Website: macys
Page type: billing-address
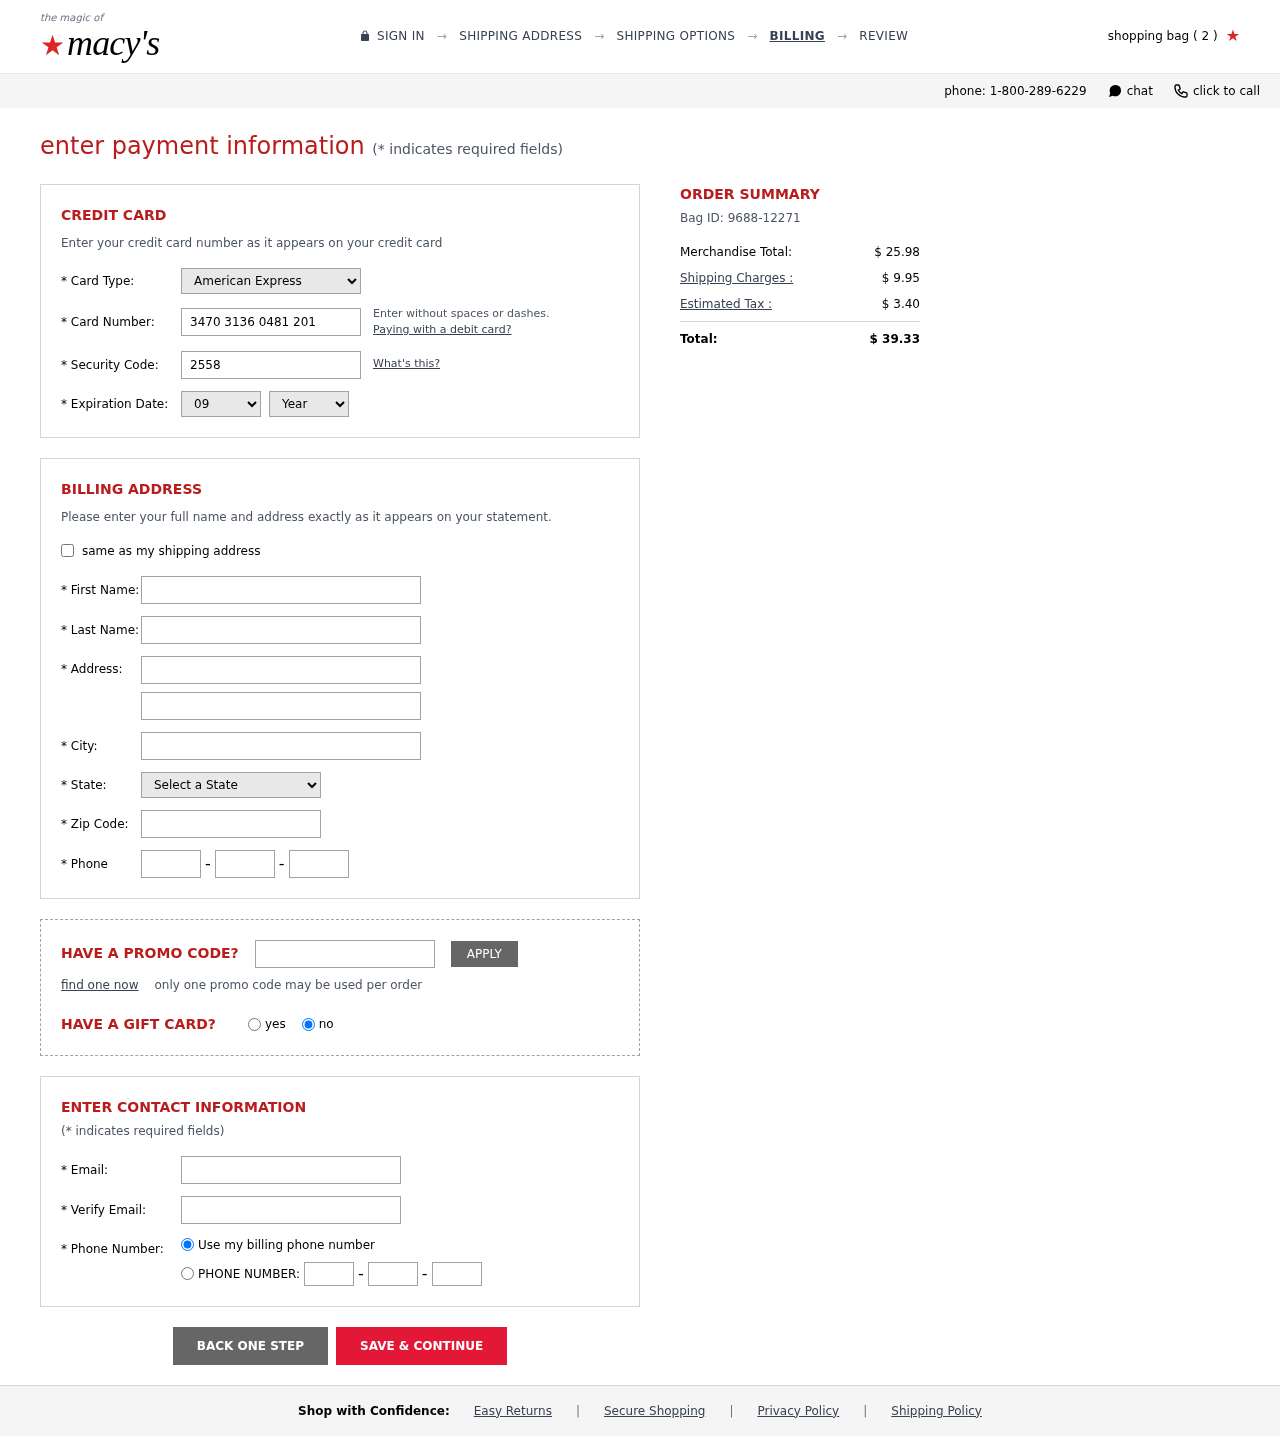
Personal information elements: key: PII_CARD_CVV
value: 2558
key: PII_CARD_EXPIRY_MONTH
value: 09
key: PII_CARD_EXPIRY_YEAR
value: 29
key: PII_CARD_NUMBER
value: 3470 3136 0481 201
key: PII_CARD_TYPE
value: American Express
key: PII_CITY
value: New Melissaland
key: PII_EMAIL
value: pamela.guerra@yahoo.com
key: PII_FIRSTNAME
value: Pamela
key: PII_LASTNAME
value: Guerra
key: PII_PHONE_AREA
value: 822
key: PII_PHONE_PREFIX
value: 461
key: PII_PHONE_SUFFIX
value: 5258
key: PII_POSTCODE
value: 41345
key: PII_STATE_ABBR
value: KS
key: PII_STREET
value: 47595 Erica View
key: PII_STREET2
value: Apt. 306
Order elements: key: ORDER_NUM_ITEMS
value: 2
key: ORDER_ID
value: Bag ID: 9688-12271
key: ORDER_SUBTOTAL
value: $ 25.98
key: ORDER_SHIPPING_COST
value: $ 9.95
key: ORDER_TAX
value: $ 3.40
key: ORDER_TOTAL
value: $ 39.33